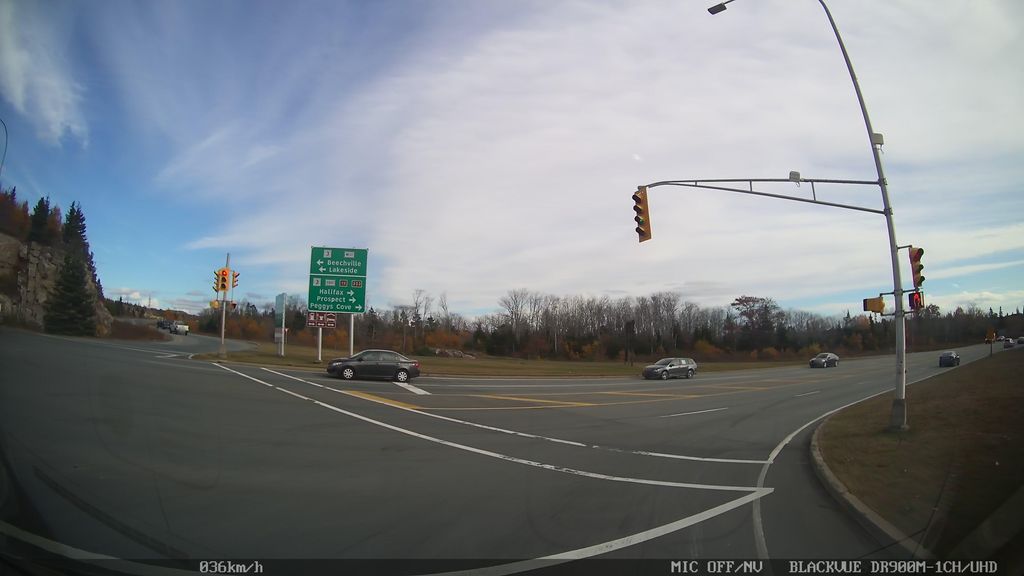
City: halifax